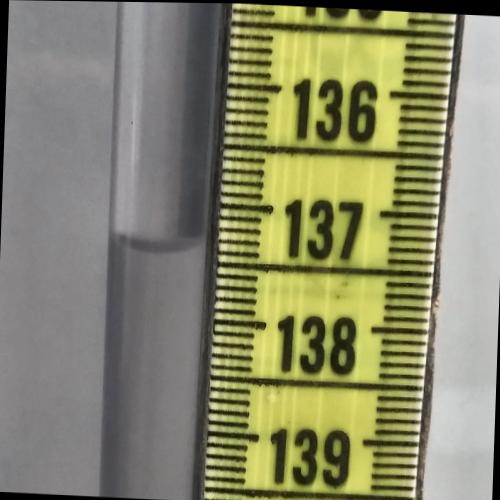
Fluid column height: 137.4 cm